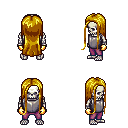
a pixel art fantasy rpg character, male body template, skeleton, steel chest armor, magenta pants, blonde extra-long hairstyle, gold gloves, four views (front, back, left, right), 2x2 character sprite sheet, small pixel art, hard edges, no anti-aliasing